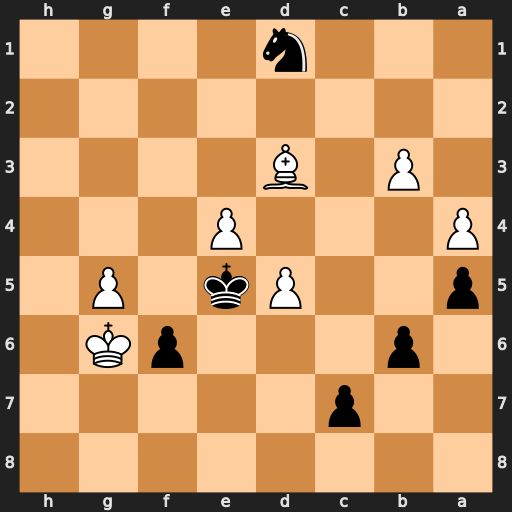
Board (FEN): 8/2p5/1p3pK1/p2Pk1P1/P3P3/1P1B4/8/3n4
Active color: b
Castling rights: -
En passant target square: -
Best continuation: fxg5 d6 cxd6